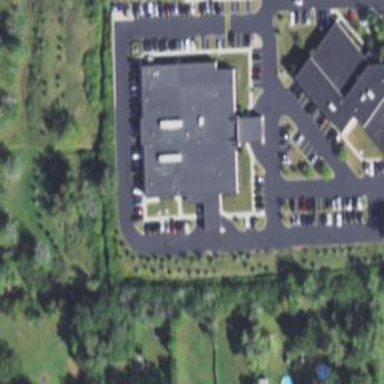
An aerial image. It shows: Building.